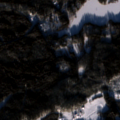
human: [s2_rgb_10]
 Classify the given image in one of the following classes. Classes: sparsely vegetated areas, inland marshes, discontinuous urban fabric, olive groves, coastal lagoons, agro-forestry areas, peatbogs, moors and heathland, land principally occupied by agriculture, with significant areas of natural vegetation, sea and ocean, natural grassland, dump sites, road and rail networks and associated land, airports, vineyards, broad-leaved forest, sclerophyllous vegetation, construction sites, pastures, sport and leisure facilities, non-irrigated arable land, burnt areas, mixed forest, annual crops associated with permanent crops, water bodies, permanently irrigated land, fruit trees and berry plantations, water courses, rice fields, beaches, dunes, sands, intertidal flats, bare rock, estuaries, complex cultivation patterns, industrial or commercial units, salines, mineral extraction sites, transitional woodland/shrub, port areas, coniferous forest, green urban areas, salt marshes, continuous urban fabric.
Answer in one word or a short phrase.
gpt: coniferous forest, mixed forest